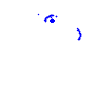
Particle: kaon